Question: I have three file fields, and I want to disable my submit button unless the three of them not empty like this picture

I manage to disable the button, but the button become enable when I chose only one file, I want the button disabled until 3 files are chosen.
This is my code for the form:
'''
<form>
<label for="spd">Lampiran SPD</label>
<input type="file" name="spd" id="spd" />
<label for="smj">Lampiran SMJ</label>
<input type="file" name="smj" id="smj" />
<label for="tiket">Lampiran Tiket</label>
<input type="file" name="tiket" id="tiket" />
<input name="status" type="hidden" id="status" value="Pending" /><br />
<input type="submit" name="button" id="button" disabled />
</form>
'''
and this is my code for the script I have used:
'''
<script>
$(document).ready(
function(){
$('input:file').change(
function(){
if ($(this).val()) {
$('input:submit').attr('disabled',false);
}
}
);
});
</script>
'''
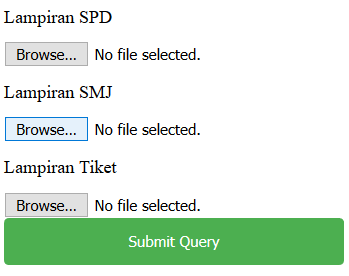
Answer: Try this:
'''
$(document).ready(function(){
$('input[type="file"]').change(function(){
if( $('#spd').val() != '' && $('#smj').val() != '' && $('#tiket').val() != '' )
{
$('#button').attr('disabled', false);
}
});
});
'''
'''
<script src="https://ajax.googleapis.com/ajax/libs/jquery/2.1.1/jquery.min.js"></script>
<form>
<label for="spd">Lampiran SPD</label>
<input type="file" name="spd" id="spd" /><br>
<label for="smj">Lampiran SMJ</label>
<input type="file" name="smj" id="smj" /><br>
<label for="tiket">Lampiran Tiket</label>
<input type="file" name="tiket" id="tiket" /><br>
<input name="status" type="hidden" id="status" value="Pending" /><br />
<input type="submit" name="button" id="button" disabled />
</form>
'''